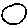
Label: circle